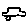
Label: car